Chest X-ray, AP view. Patient: 52 years old, sex M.
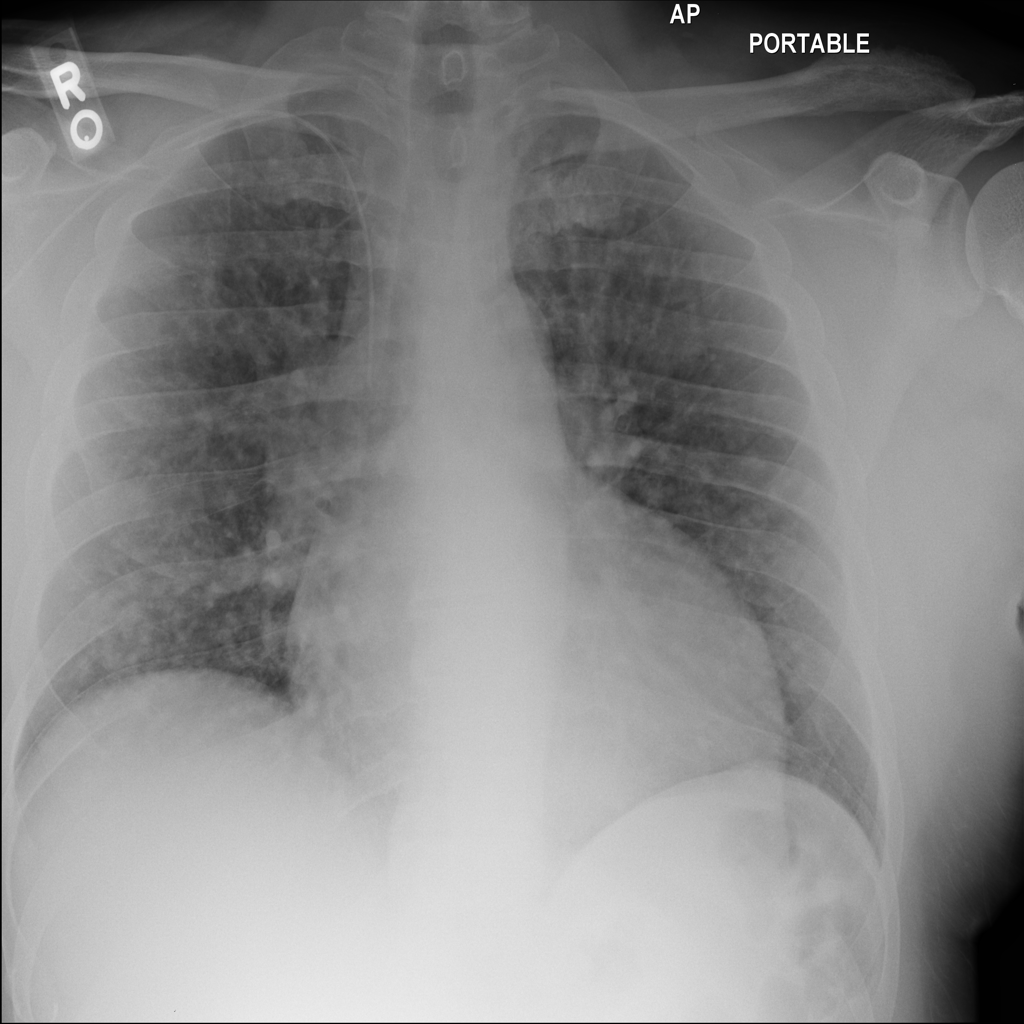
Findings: Nodule